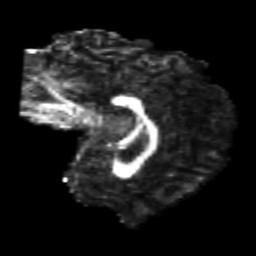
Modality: FA
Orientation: sagittal
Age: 24
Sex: male
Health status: healthy
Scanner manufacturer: philips
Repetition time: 7.384 s
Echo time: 0.08599 s